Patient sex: F
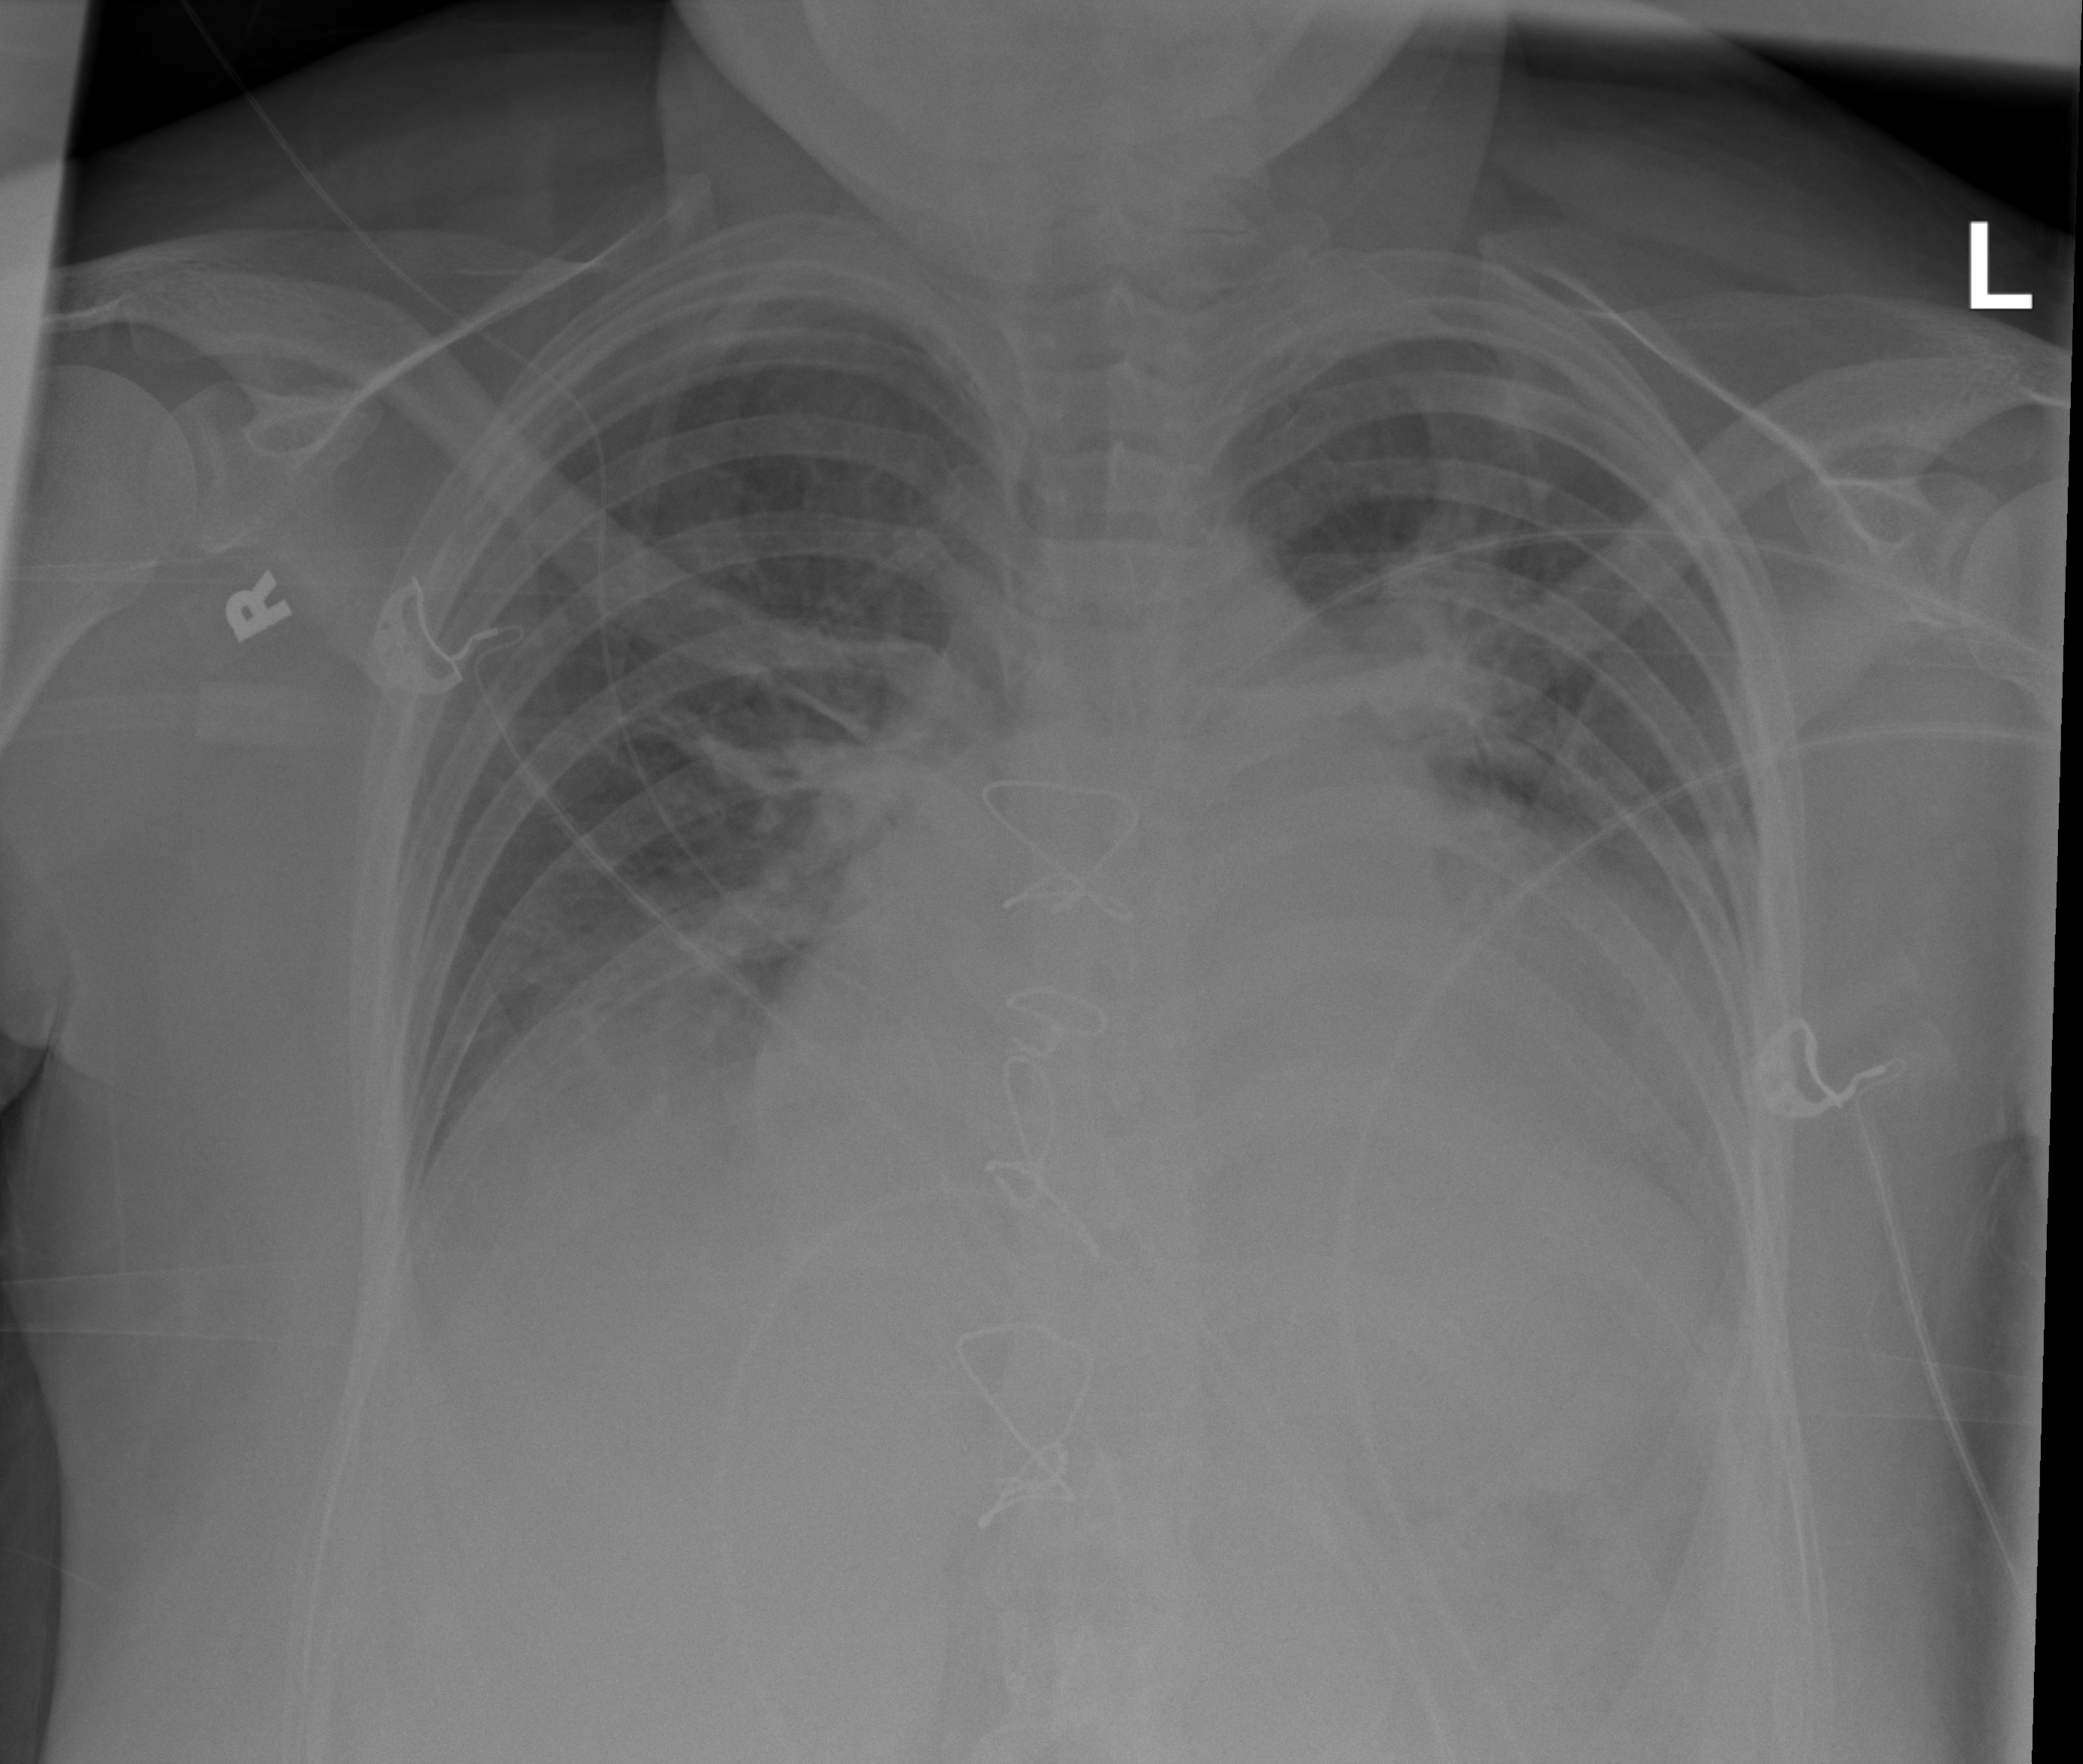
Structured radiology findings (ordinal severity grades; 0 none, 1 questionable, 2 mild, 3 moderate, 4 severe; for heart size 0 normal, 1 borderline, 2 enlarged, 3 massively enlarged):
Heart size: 3
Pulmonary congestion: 2
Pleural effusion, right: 2
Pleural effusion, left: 3
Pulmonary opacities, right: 1
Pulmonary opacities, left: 1
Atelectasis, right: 2
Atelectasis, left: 2